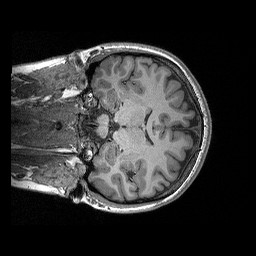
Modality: T1w
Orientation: coronal
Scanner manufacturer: siemens
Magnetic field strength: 3 T
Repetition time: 2.3 s
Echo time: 0.00298 s